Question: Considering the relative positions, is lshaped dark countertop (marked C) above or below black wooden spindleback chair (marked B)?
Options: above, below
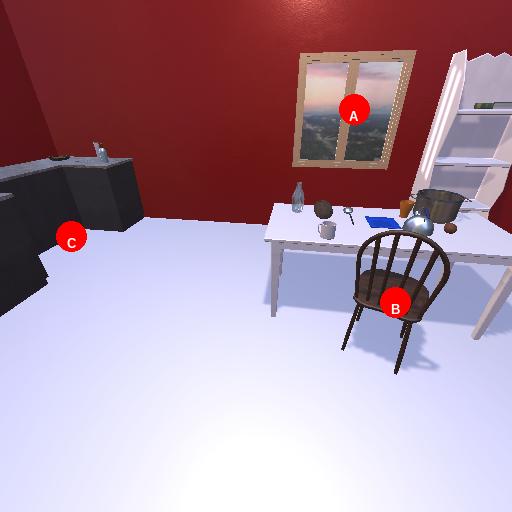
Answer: above